Question: What is the reading of this measurement?
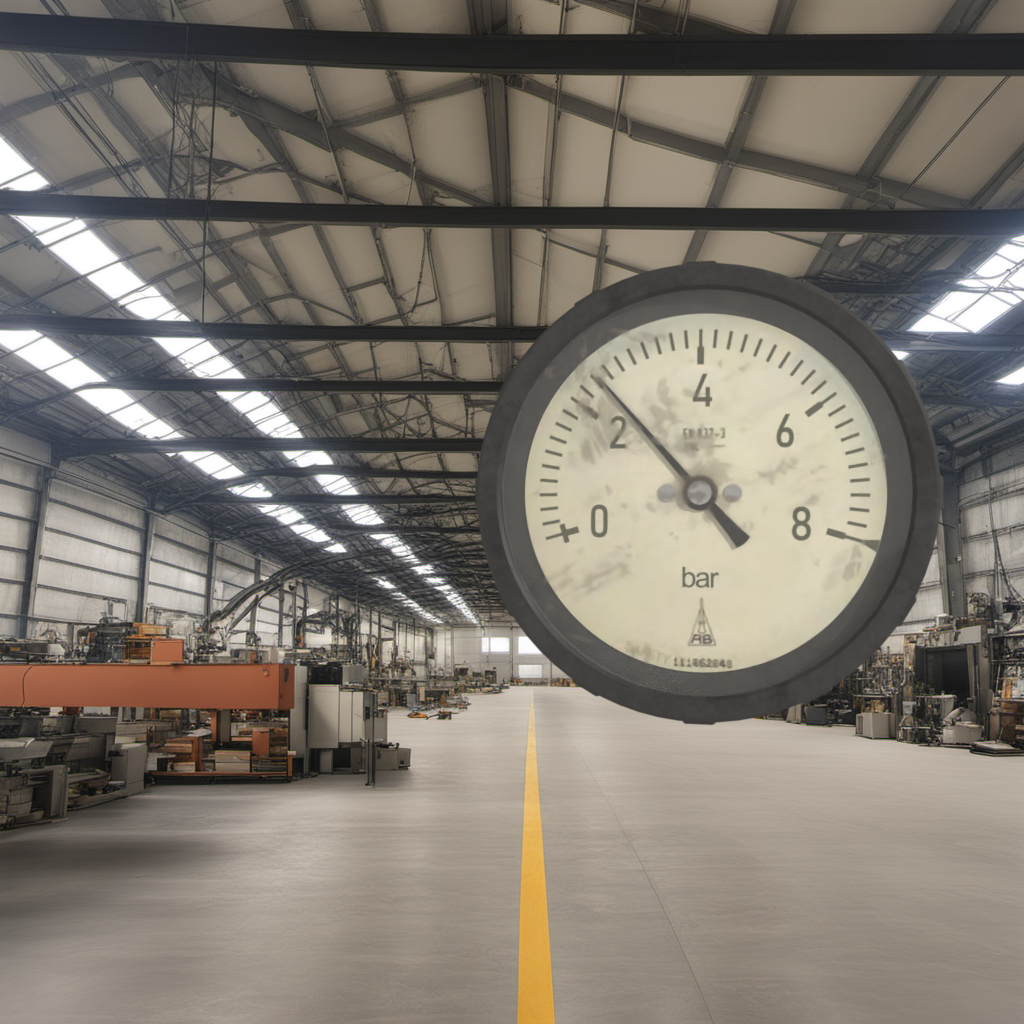
Answer: The result is 2.48
Question: What is the range of the measurement shown in the image?
Answer: The range is from 0 to 8
Question: What is the minimum and maximum value range of this measurement?
Answer: The minimum value is 0 and the maximum value is 8